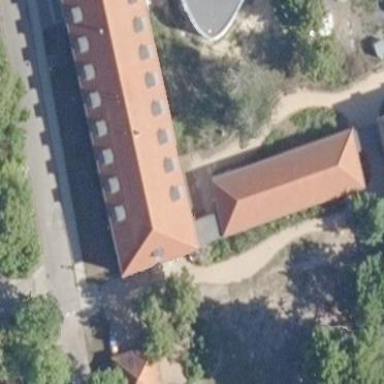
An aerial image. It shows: Public building.